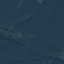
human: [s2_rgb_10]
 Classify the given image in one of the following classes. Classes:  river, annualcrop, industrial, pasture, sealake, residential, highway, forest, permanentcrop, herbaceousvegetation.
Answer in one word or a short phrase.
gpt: Forest